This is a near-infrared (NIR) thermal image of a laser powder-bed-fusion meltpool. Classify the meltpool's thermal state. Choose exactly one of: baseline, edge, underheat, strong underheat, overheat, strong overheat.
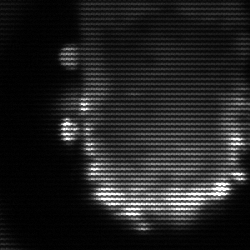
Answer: baseline